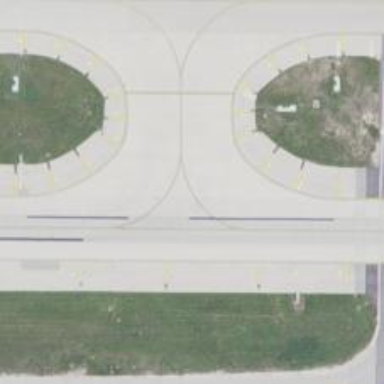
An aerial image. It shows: Image of taxiway at airport.